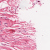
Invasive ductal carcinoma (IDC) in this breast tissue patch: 0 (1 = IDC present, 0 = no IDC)